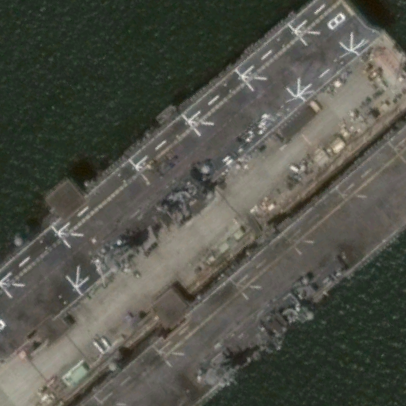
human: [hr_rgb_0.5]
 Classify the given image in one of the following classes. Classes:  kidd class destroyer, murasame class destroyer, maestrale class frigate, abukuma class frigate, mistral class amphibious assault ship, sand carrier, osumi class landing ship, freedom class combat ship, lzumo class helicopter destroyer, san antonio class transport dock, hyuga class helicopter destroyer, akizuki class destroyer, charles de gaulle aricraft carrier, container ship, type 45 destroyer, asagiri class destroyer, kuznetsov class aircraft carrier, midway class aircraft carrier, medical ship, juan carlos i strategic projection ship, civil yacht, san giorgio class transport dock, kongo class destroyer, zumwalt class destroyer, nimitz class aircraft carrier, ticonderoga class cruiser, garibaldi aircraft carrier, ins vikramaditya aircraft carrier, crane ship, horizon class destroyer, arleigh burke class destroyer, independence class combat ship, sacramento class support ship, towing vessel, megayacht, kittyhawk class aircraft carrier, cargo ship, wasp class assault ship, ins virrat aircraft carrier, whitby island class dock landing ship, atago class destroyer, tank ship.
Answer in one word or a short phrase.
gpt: Wasp class assault ship